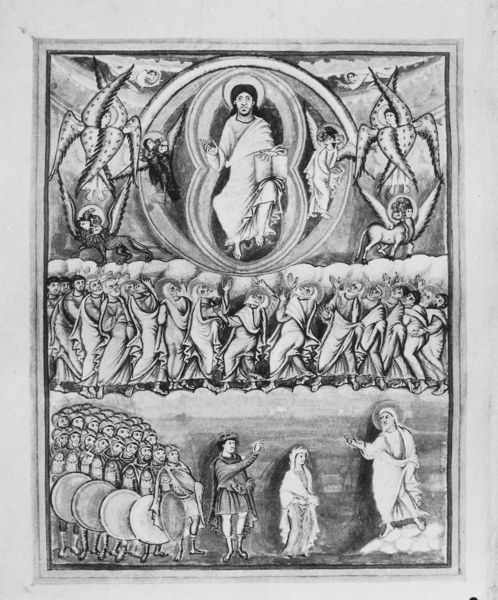
Titel: Bibel von  St. Paul (S. Paolo fuori la mura)
Standort: Herkunftsort: Reims (EU - F)
Institution: Rom, Bibliothek von San Paolo
Schlagwörter: flügel, gott, himmel, menschen, zeichnung, bibel, erde, engel, krieg, soldaten, buch, druck, stich, heer, heiligenschein, jesus, erscheinung, jünger, schilde, mandorla, buchillustration, gottvater, sünder